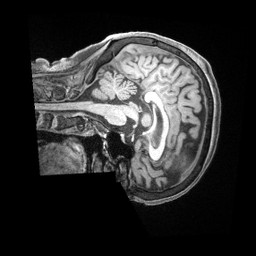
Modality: T1w
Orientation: sagittal
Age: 69
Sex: female
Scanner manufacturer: siemens
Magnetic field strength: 3 T
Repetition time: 2.5 s
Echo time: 0.00222 s